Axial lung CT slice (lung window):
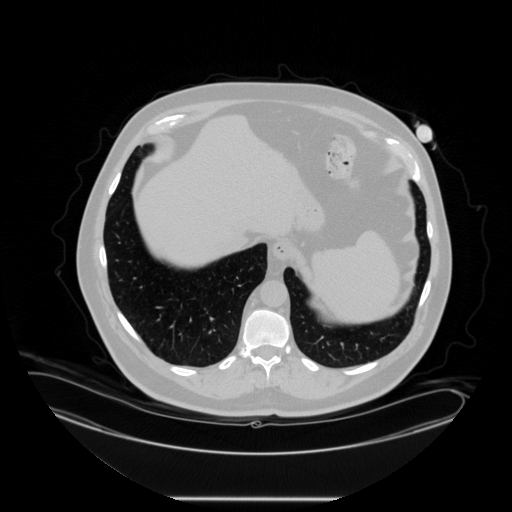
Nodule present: no